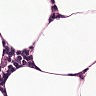
Metastatic tissue present: no